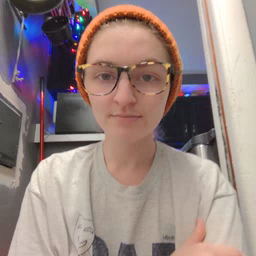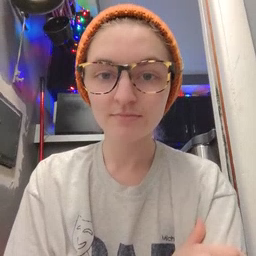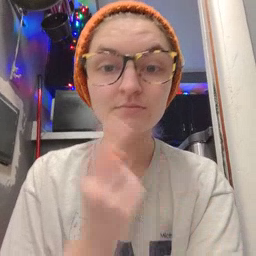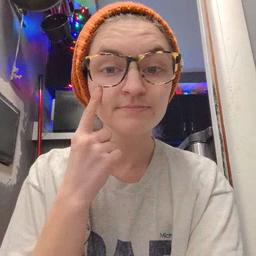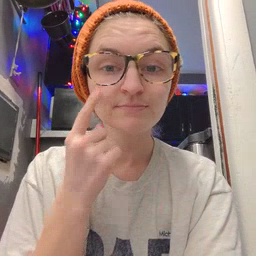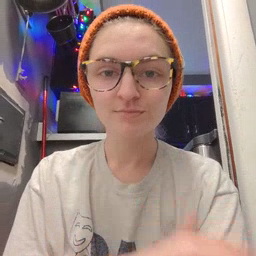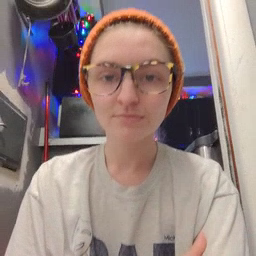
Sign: eye